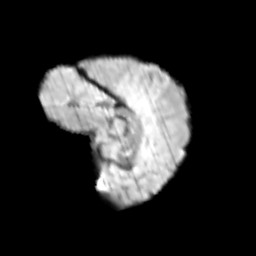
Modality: T2w
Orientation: sagittal
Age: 9
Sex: male
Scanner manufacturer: siemens
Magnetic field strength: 3 T
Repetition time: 3.8 s
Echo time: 0.07 s